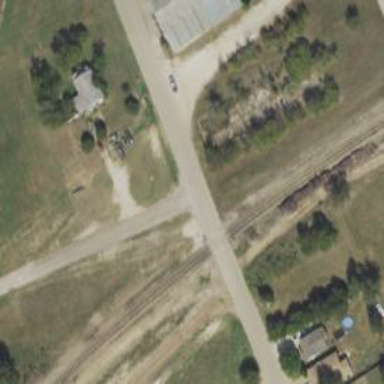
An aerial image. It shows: Level crossing along the railway.